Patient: sex M, age 52
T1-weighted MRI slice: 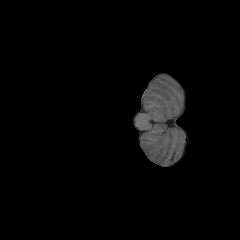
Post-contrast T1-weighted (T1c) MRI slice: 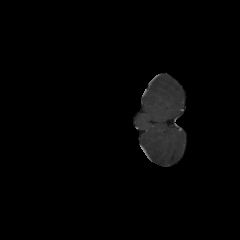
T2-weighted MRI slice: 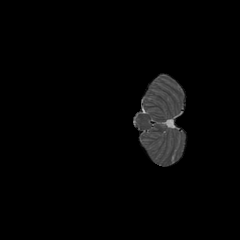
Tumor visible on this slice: no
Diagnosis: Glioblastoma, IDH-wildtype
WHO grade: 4